Question: Using the below example, I want to get a count of records grouped by Person and Product, for each day.
The example on the left is the data in the SQL Server 2008 database. The data on the right is my desired query result.
I could just substring off the time portion of the date values, then just do a Group By... but ideally the Max(date) would contain the full timestamp...

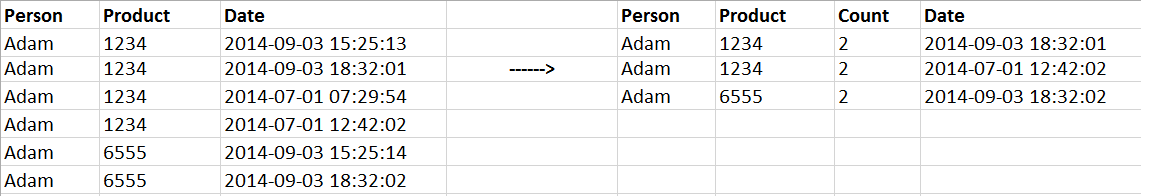
Answer: Is this what you want?
'''
select t.person, t.product, count(*) as cnt, max(t.date) as date
from table t
group by t.person, t.product, cast(t.date as date);
'''